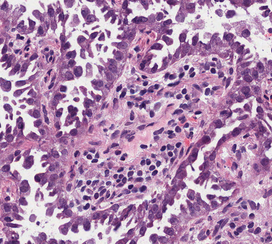
Tumor epithelial tissue: yes
Tumor-associated stroma tissue: yes
Normal tissue: no